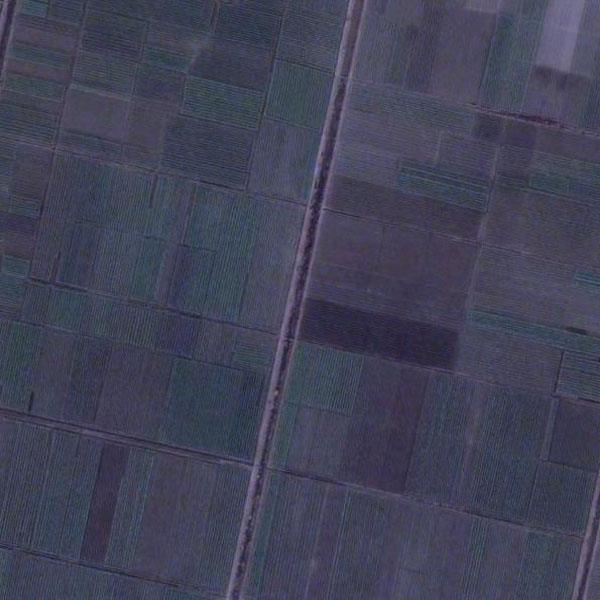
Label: Farmland